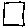
Label: square